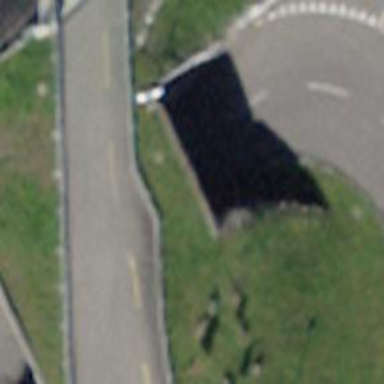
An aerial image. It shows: Unclassified road passing through tunnel.